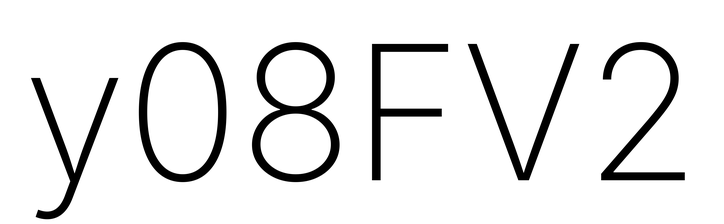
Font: Inter_ExtraLight